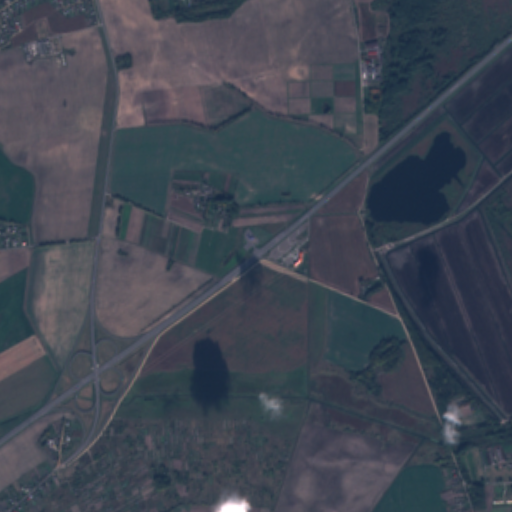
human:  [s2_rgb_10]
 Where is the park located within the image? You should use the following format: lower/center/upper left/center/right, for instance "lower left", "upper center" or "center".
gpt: The park is located in the upper left of the image.
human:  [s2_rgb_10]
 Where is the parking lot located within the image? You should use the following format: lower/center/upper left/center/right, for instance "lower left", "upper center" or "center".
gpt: The parking lot is located in the center of the image.
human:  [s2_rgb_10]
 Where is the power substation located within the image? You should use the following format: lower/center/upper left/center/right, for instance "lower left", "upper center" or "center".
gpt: The power substation is located in the upper right of the image.
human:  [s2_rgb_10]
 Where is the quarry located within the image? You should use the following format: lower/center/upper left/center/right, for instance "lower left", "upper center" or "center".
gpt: There is no quarry in the image.